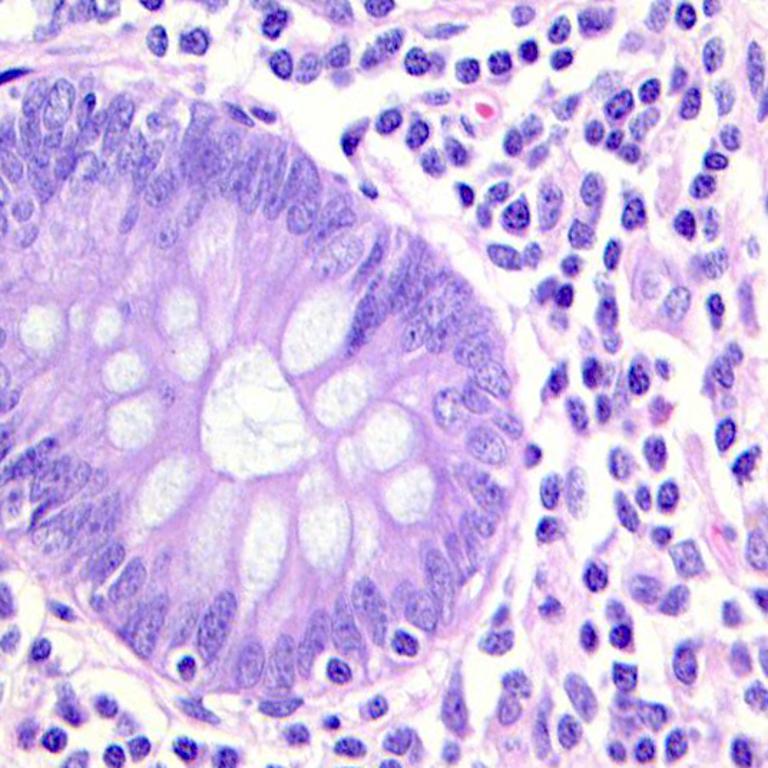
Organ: colon
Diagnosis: benign